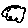
Label: cloud